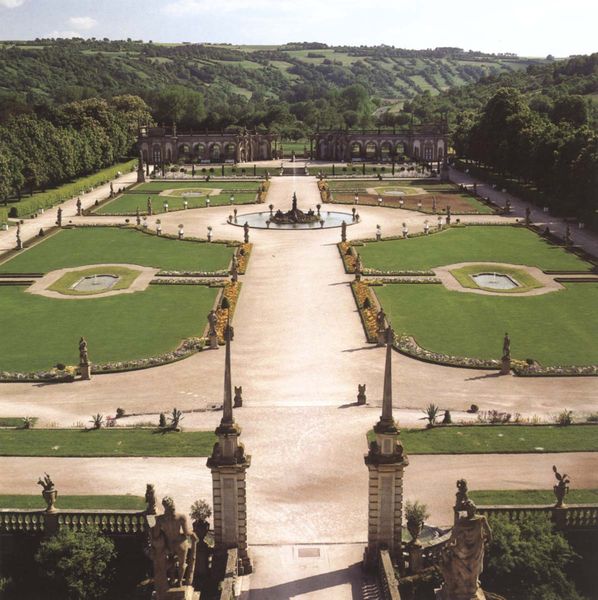
Titel: Schlossgarten Weikersheim
Künstler: Daniel Matthieu
Standort: Weikersheim, Schloss (EU - D - BW)
Schlagwörter: wasser, bäume, landschaft, blumen, frankreich, lampen, straße, säulen, anlage, park, rasen, schloss, weg, wiese, barock, tal, wald, brunnen, garten, springbrunnen, statue, hang, mauer, symmetrie, fotografie, eingang, umgang, türme, fontäne, schlosspark, rabatten, schlossgarten, fontänen, weikersheim